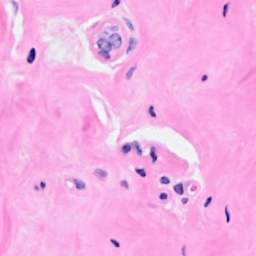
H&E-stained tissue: Breast